Question: I had found a strange output when I write the following lines in very simple way:
Code:
'''
printf("LOL??!
");
printf("LOL!!?
");
'''
Output:

It happens even the code is compiled under both MBCS and UNICODE.
The output varies on the sequence of "?" and "!"...
Any idea?
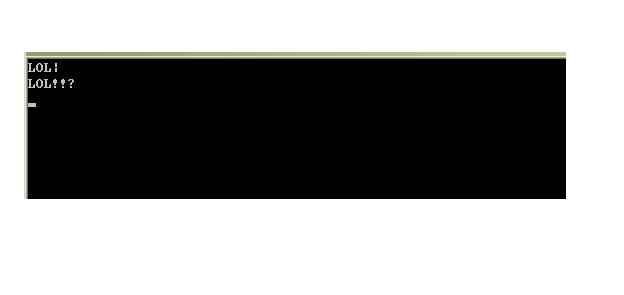
Answer: You may try
'''
printf( "What?\?!
" );
'''
In computer programming, digraphs and trigraphs are sequences of two and three characters respectively which are interpreted as one character by the programming language.
Some compilers support an option to turn recognition of trigraphs off, or disable trigraphs by default and require an option to turn them on. Some can issue warnings when they encounter trigraphs in source files. Borland supplied a separate program, the trigraph preprocessor, to be used only when trigraph processing is desired.